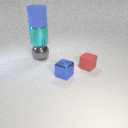
large gray metal sphere to the left of small red rubber cube